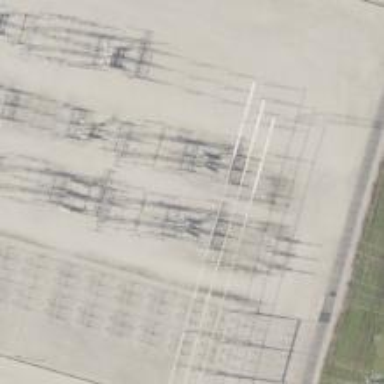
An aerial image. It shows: Power tower.